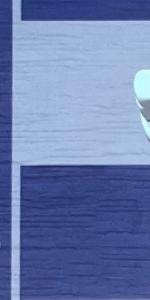
Label: Empty